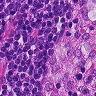
Metastatic tissue present: no